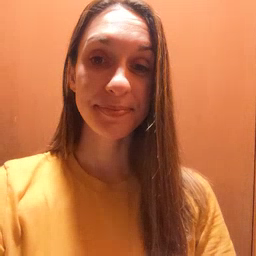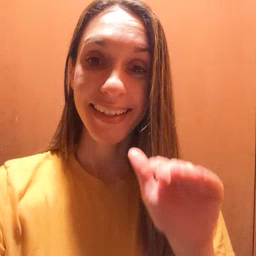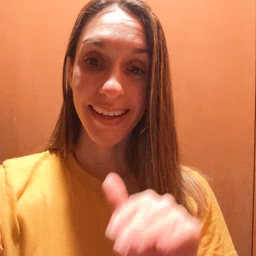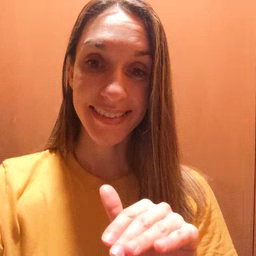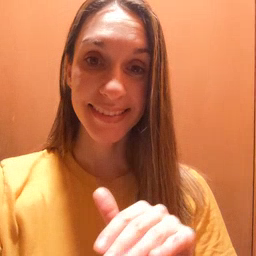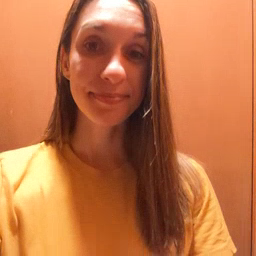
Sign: night